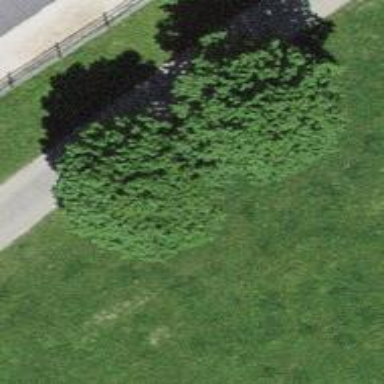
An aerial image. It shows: Single tag "natural: tree."